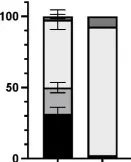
(D) Flow cytometry plots of peripheral blood mononucleate cells from the patient and two healthy controls. CD4+ and CD8+ cells subsets gated on CD3+ cells and T-cell subsets.
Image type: pathology (immunostaining)